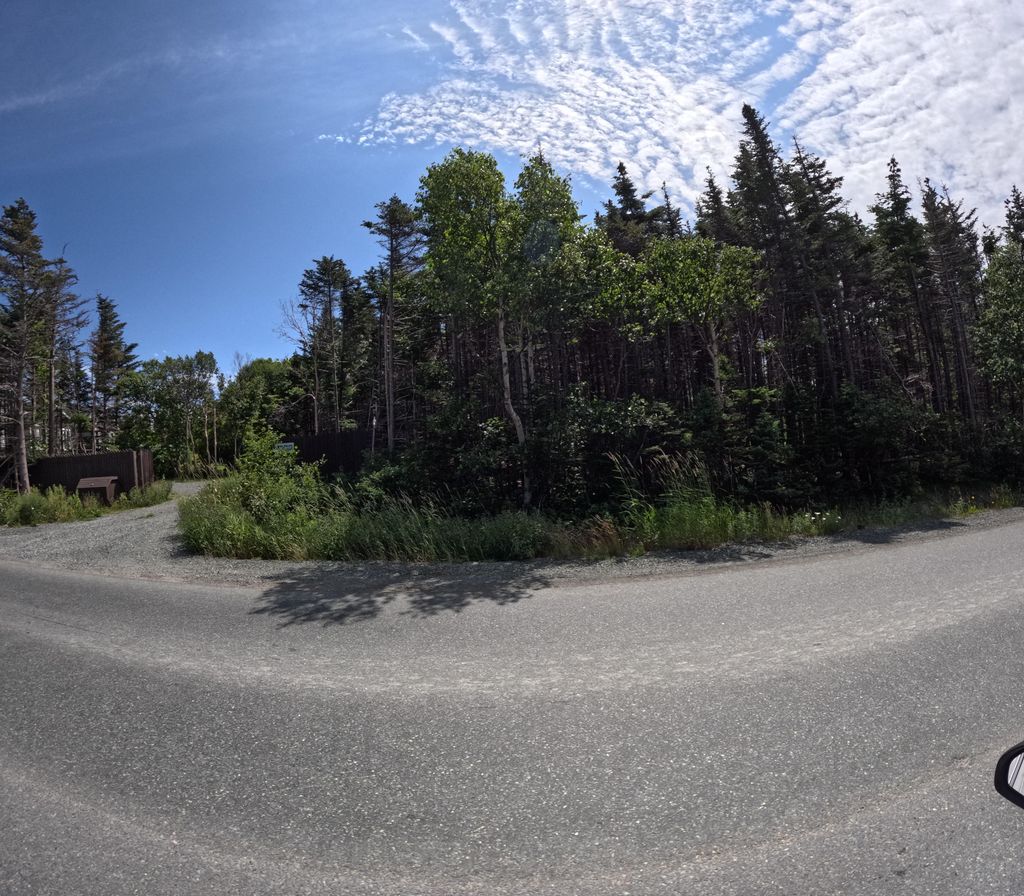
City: st_johns